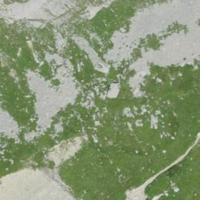
EUNIS habitat code: 31
Species observed at this site:
Hieracium villosum